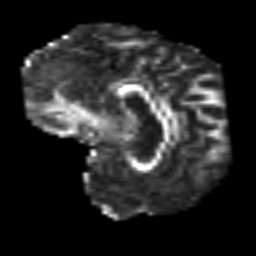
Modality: FA
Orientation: sagittal
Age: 40
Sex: male
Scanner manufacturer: siemens
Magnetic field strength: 3 T
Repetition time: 3.2 s
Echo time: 0.081 s